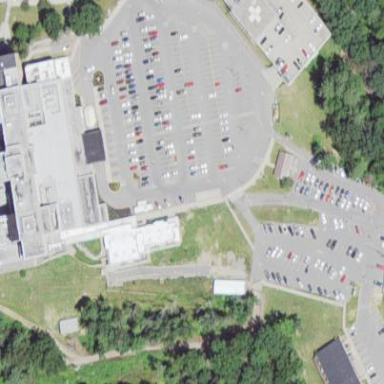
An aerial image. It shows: Hospital.